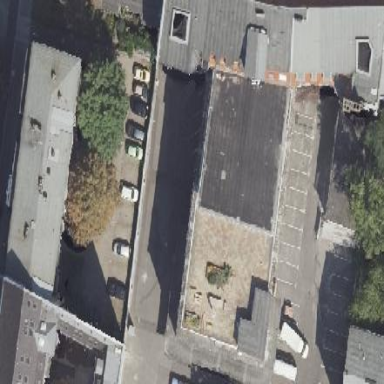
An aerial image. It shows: Part of building is shown in the image.